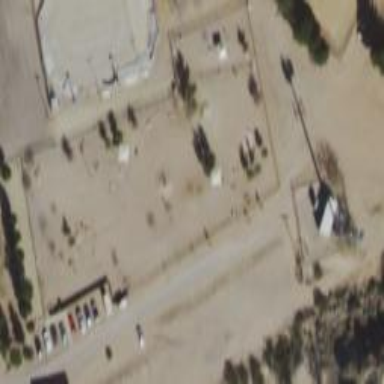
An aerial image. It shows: Dog park enclosed by fence.